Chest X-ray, PA view. Patient: 20 years old, sex M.
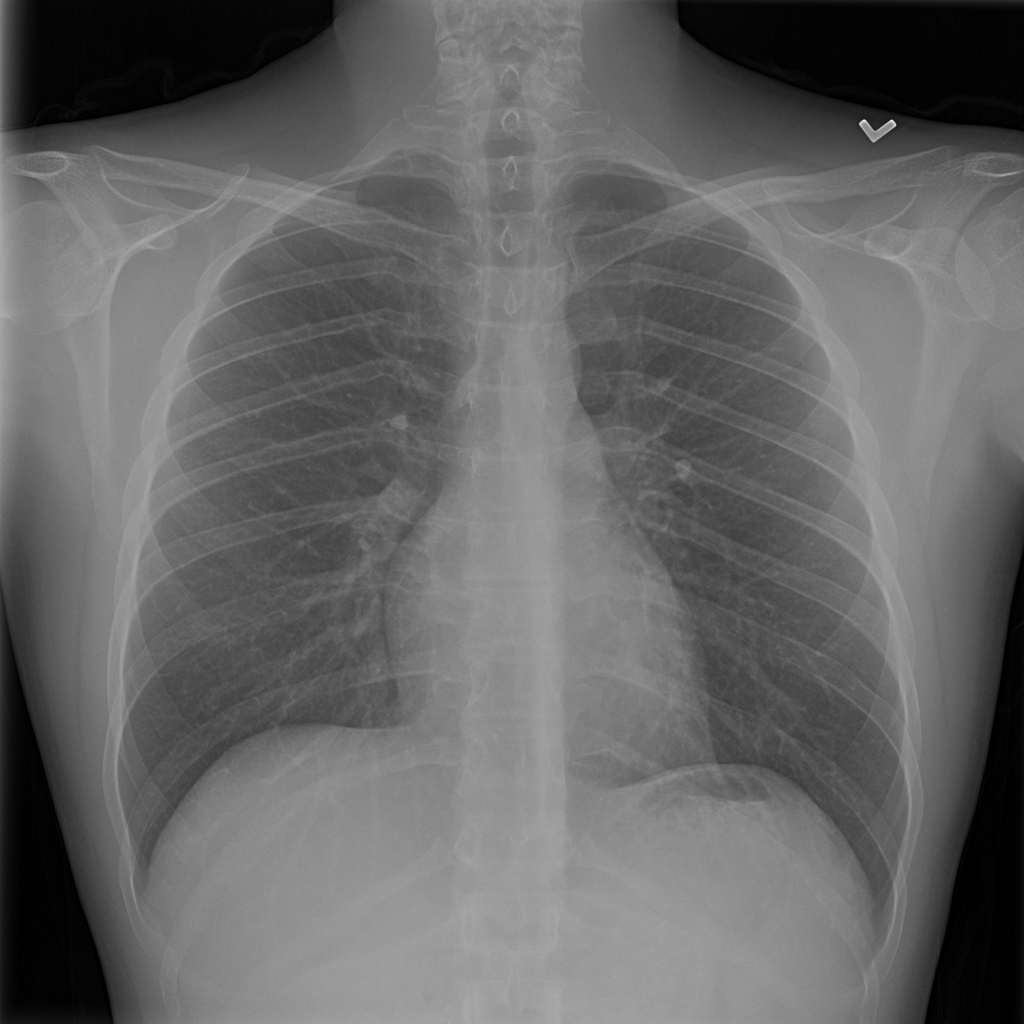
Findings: No Finding